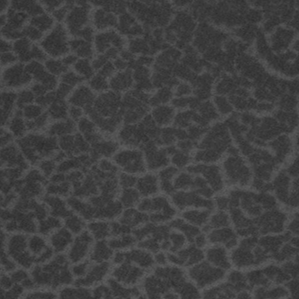
Label: frost